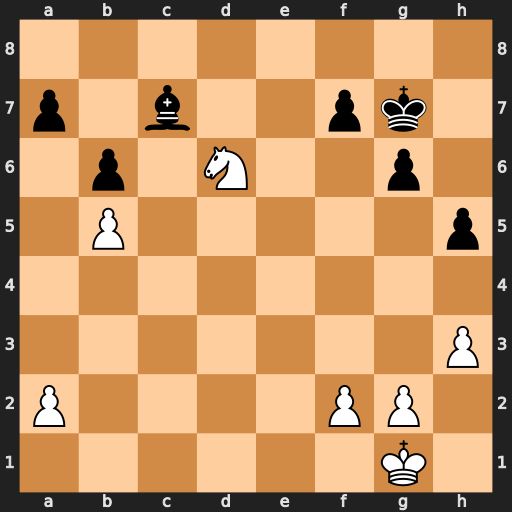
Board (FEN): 8/p1b2pk1/1p1N2p1/1P5p/8/7P/P4PP1/6K1
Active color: w
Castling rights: -
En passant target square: -
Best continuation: Ne8+ Kh6 Nxc7